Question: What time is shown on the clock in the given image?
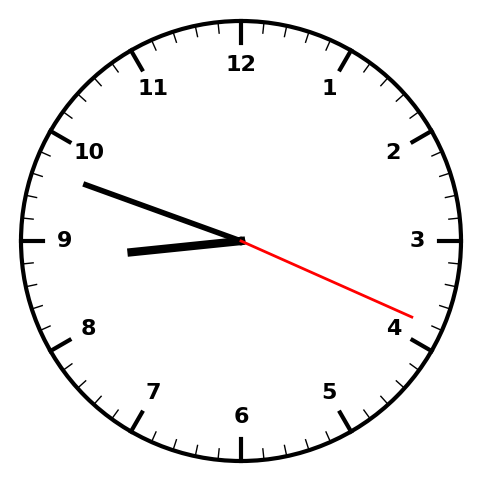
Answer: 08:48:19